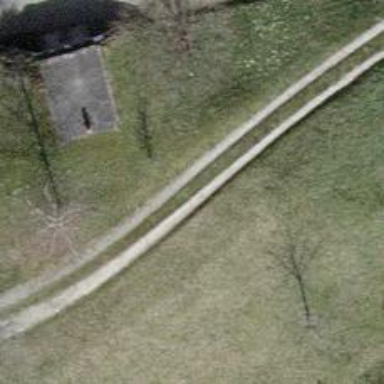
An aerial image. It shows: Unpaved driveway designated as service road.